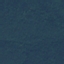
Land use / land cover: Forest